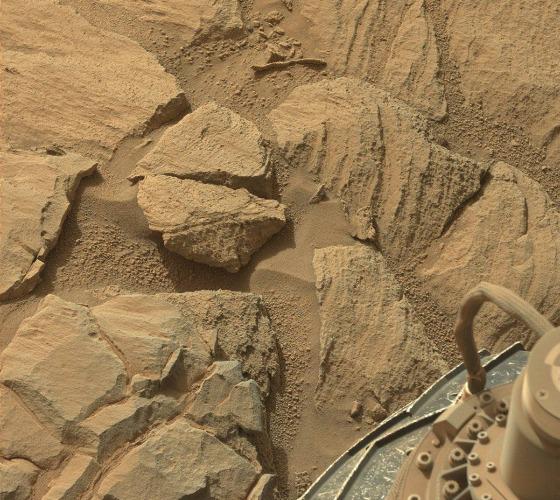
Terrain classes present: Background, Bedrock, Gravel / Sand / Soil, Rock, Shadow